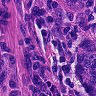
Metastatic tissue present: yes